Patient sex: M
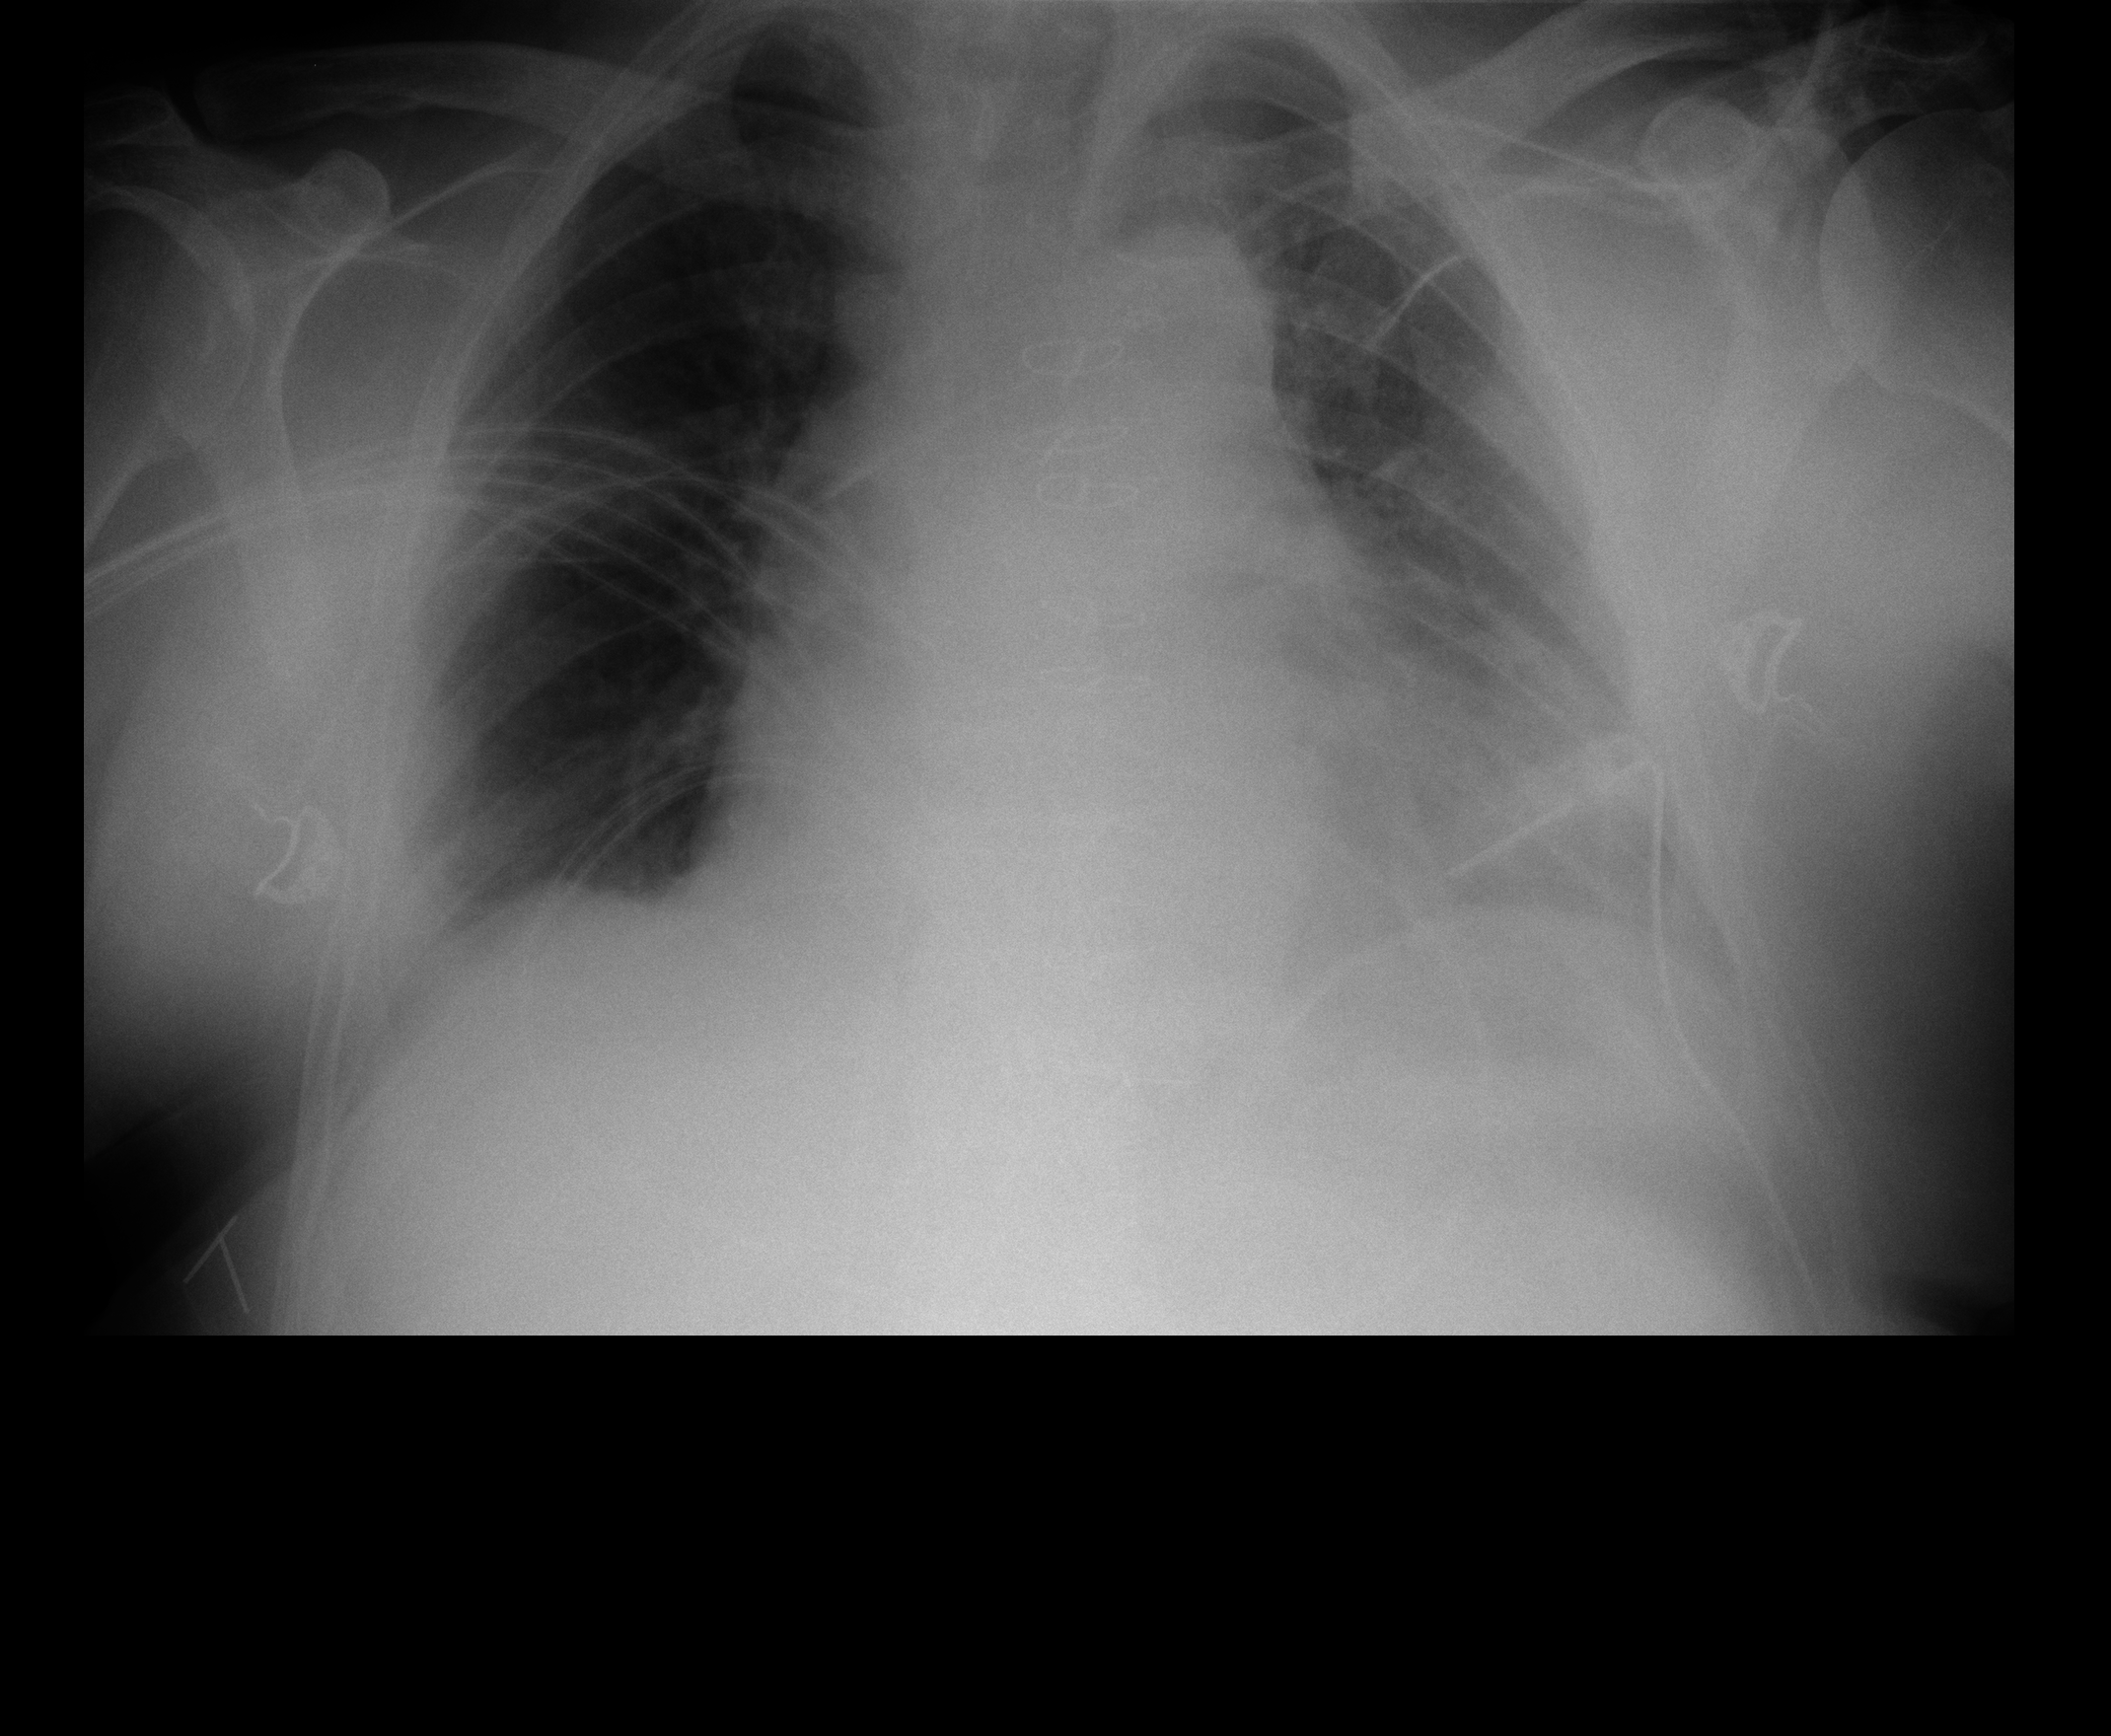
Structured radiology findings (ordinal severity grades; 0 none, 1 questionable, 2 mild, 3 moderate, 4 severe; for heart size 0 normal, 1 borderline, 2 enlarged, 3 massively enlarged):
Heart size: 2
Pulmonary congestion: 0
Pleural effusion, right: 0
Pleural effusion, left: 1
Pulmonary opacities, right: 0
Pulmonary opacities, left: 1
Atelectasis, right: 2
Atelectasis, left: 2